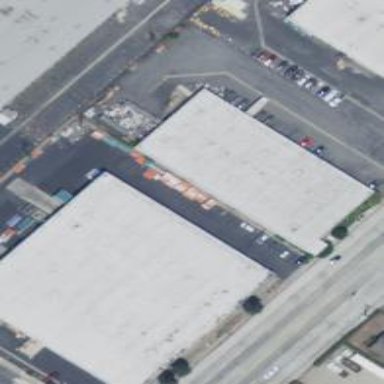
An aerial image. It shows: Warehouse building.